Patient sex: M
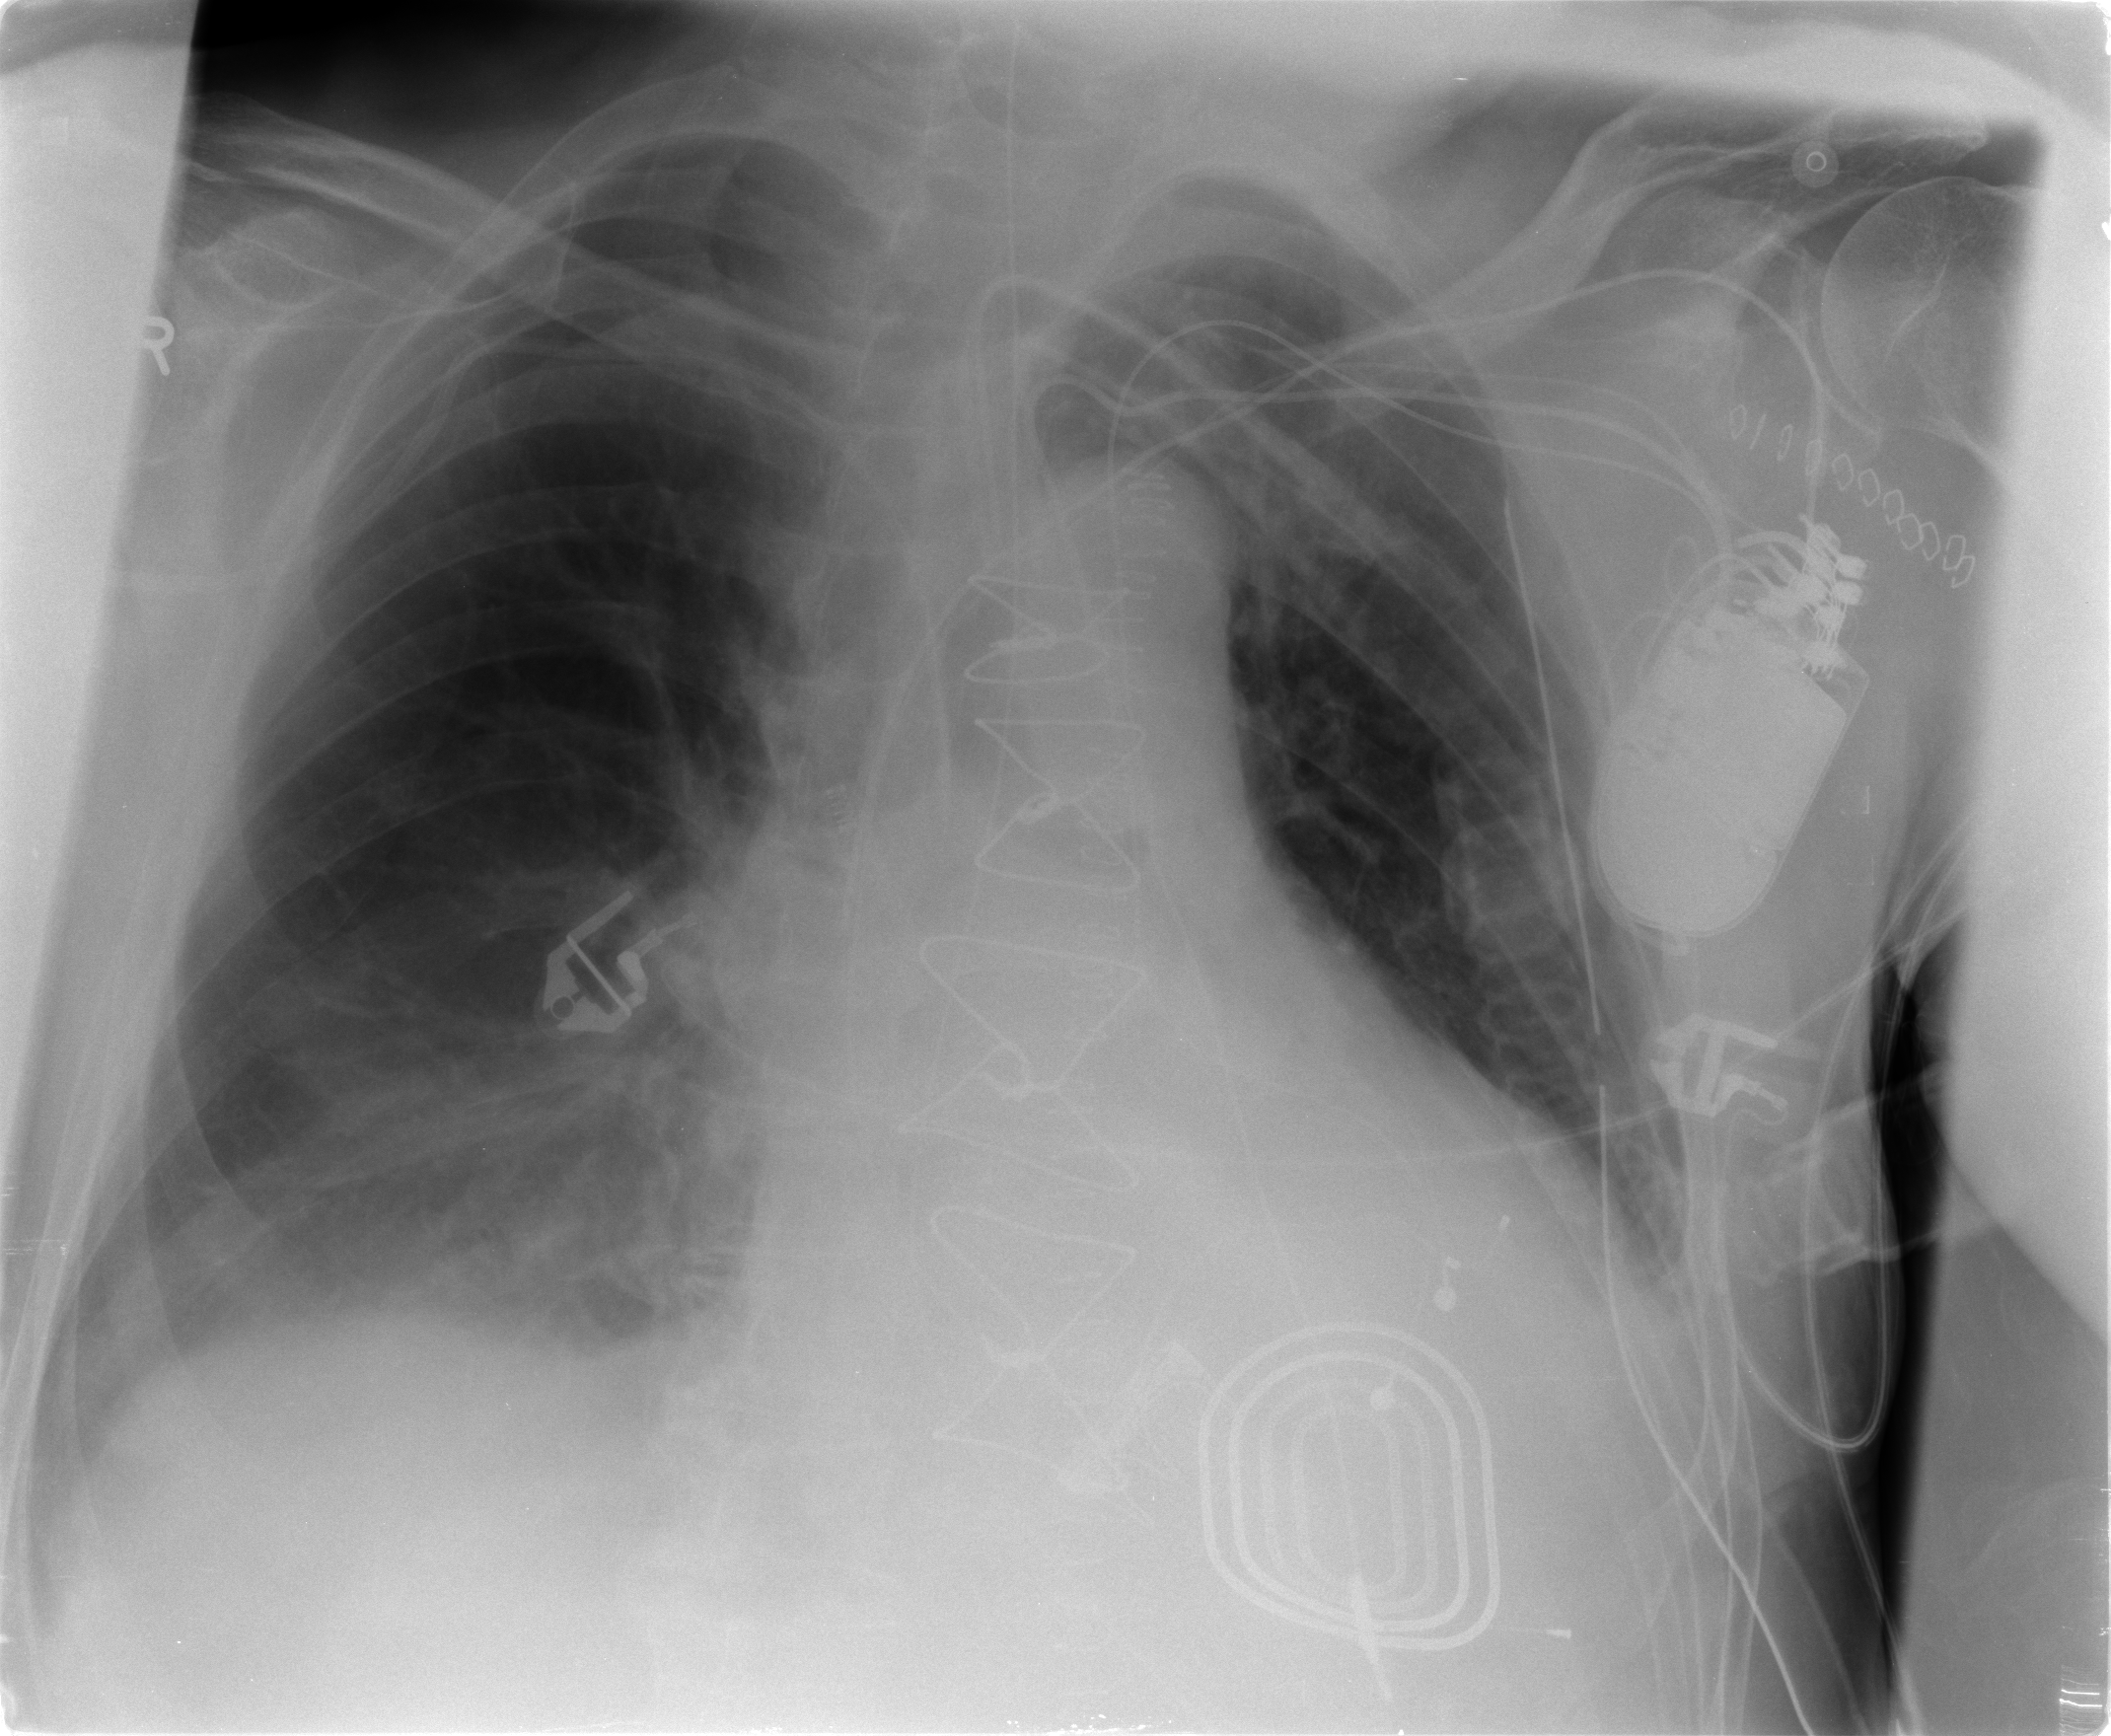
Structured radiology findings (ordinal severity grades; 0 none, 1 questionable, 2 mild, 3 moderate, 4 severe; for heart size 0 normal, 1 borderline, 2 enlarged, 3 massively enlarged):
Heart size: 2
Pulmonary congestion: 2
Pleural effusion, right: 2
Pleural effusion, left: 0
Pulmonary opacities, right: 0
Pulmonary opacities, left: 0
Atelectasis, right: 2
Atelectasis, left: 2